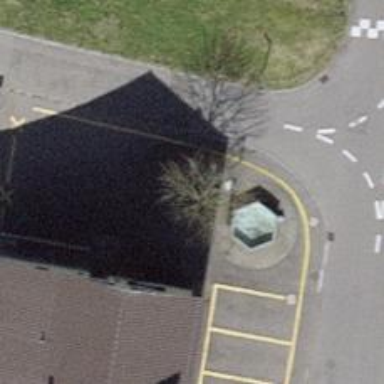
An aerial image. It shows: Brown bench.